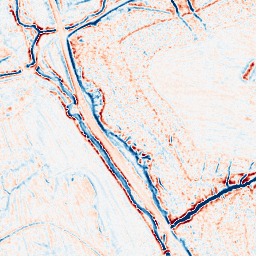
Category: edge_preserving
Decomposition family: bilateral
Decomposition parameters: d: 9
sigma_color: 100
sigma_space: 25
Upsampling method: sinc_hamming
Upsampling parameters: scale: 2
kernel_size: 4
Upsampling scale: 2